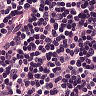
Metastatic tissue present: no